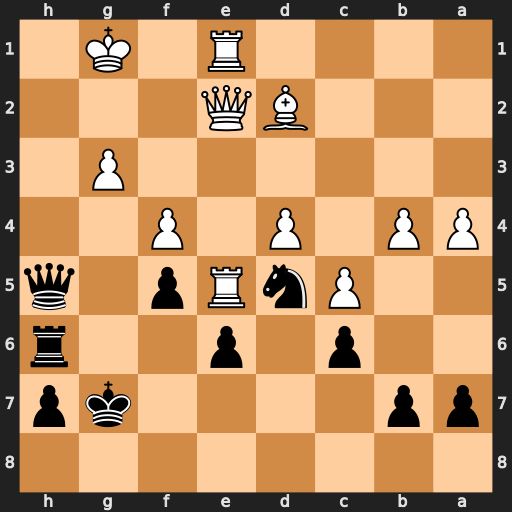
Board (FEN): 8/pp4kp/2p1p2r/2PnRp1q/PP1P1P2/6P1/3BQ3/4R1K1
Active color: b
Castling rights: -
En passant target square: -
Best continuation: Qh1+ Kf2 Rh2#